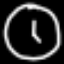
Label: clock